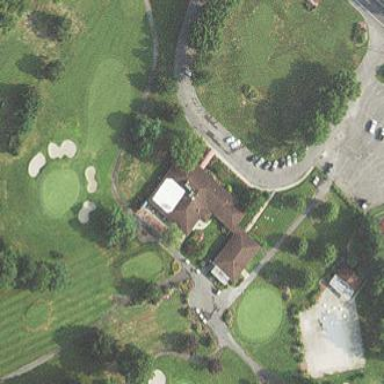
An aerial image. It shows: Clubhouse building associated with golf course.